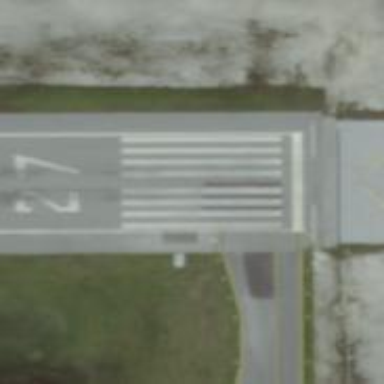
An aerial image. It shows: Image of taxiway at airport.